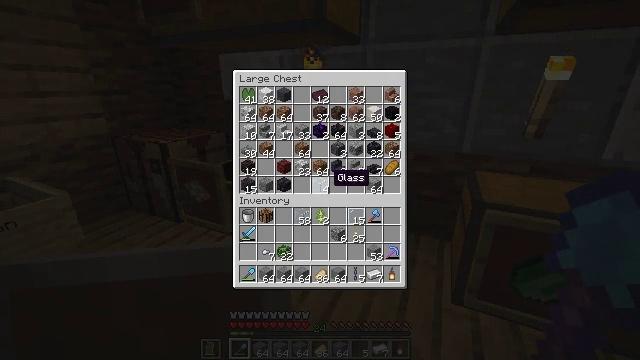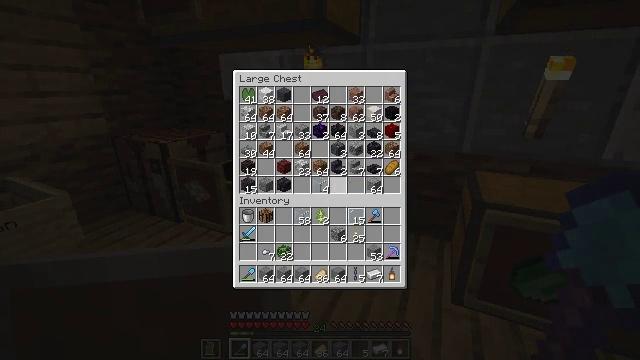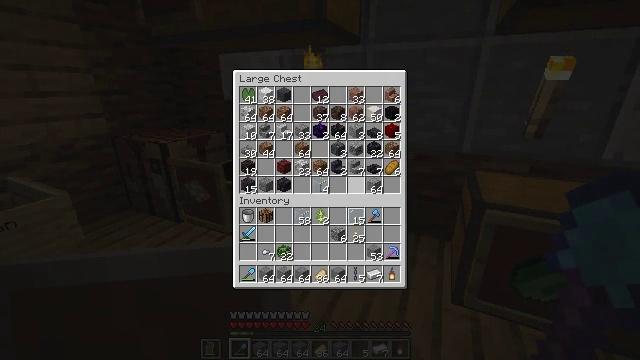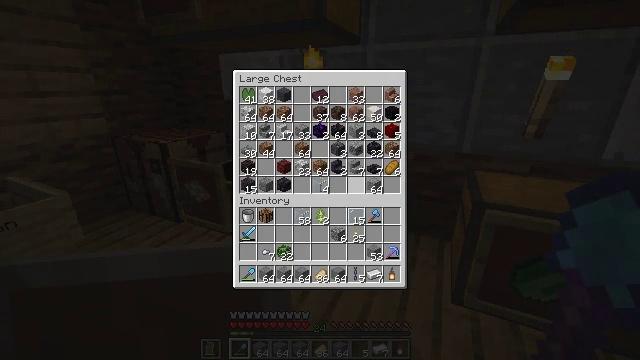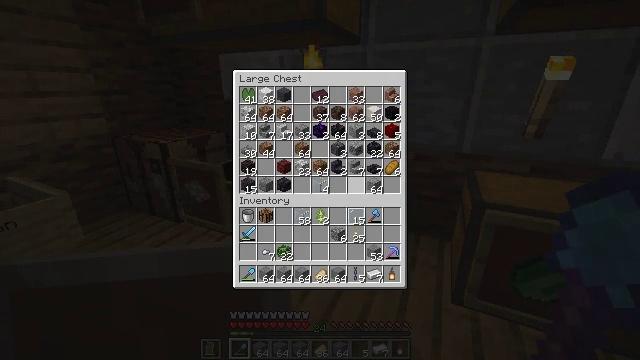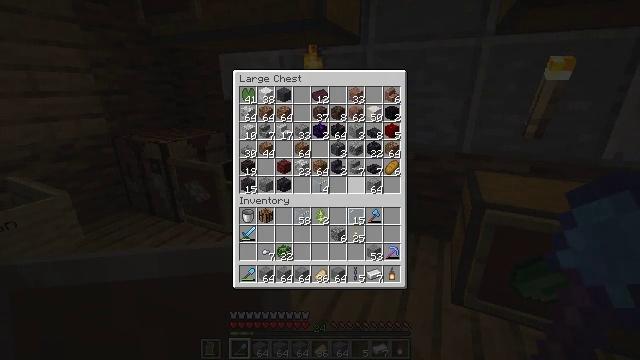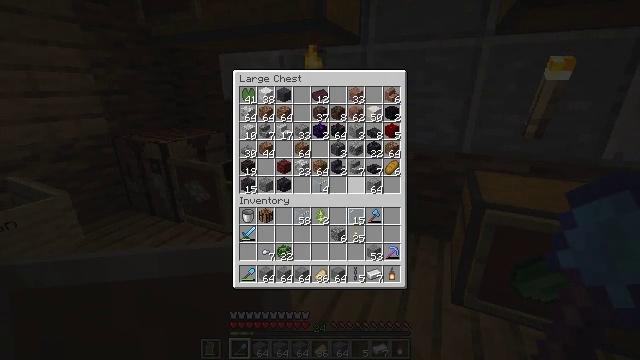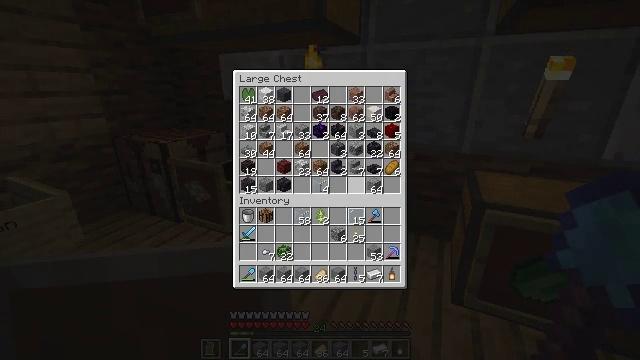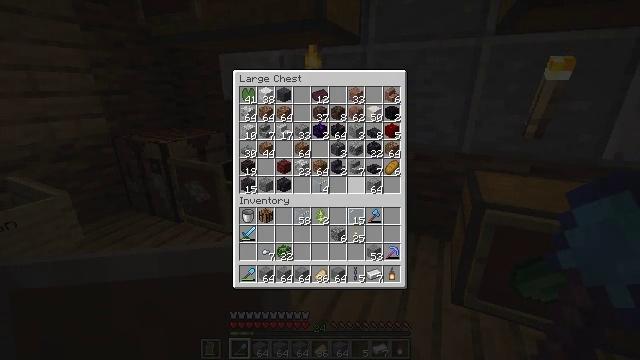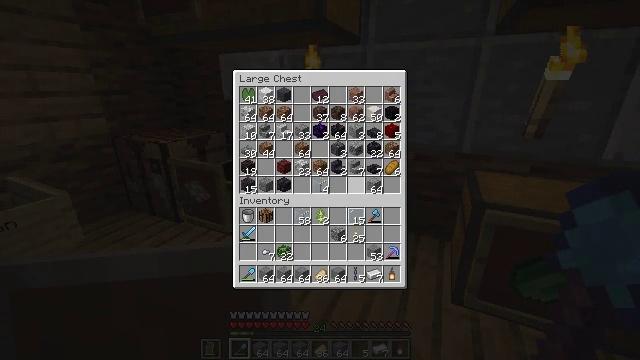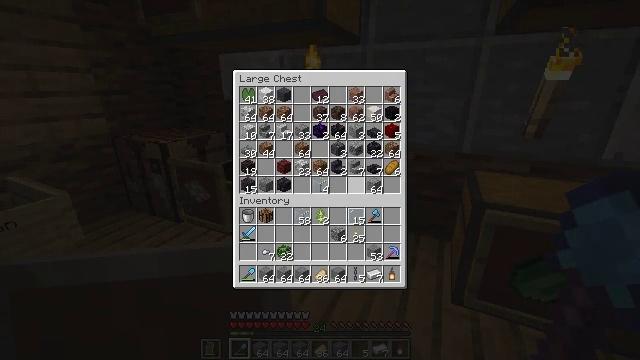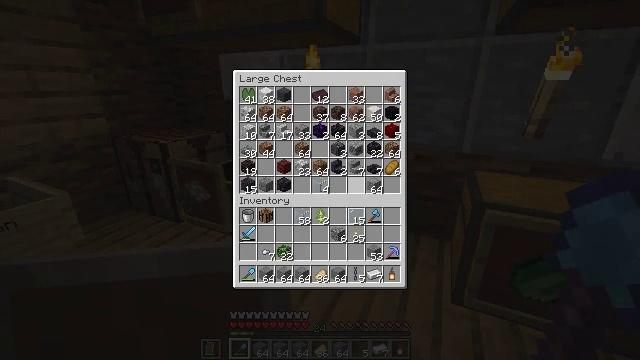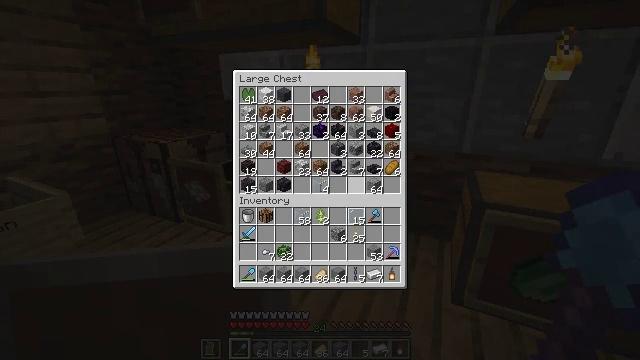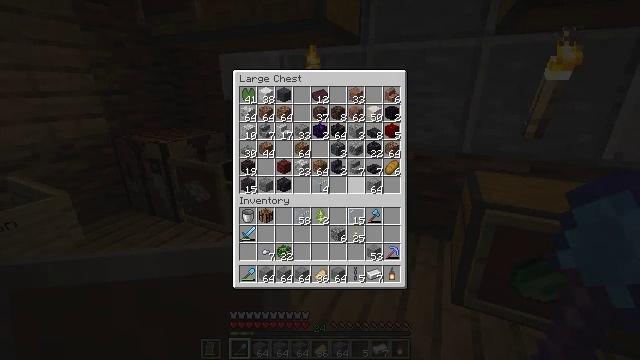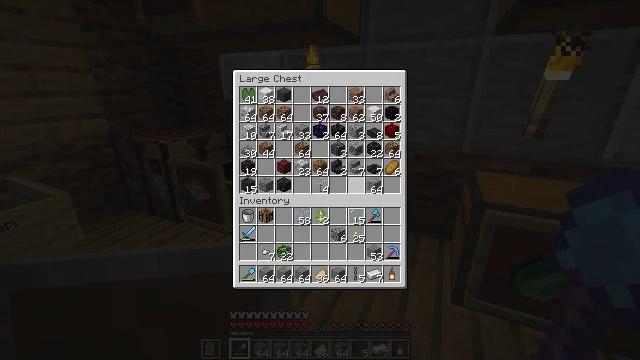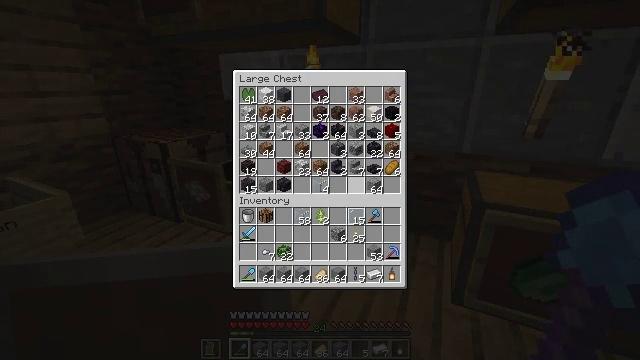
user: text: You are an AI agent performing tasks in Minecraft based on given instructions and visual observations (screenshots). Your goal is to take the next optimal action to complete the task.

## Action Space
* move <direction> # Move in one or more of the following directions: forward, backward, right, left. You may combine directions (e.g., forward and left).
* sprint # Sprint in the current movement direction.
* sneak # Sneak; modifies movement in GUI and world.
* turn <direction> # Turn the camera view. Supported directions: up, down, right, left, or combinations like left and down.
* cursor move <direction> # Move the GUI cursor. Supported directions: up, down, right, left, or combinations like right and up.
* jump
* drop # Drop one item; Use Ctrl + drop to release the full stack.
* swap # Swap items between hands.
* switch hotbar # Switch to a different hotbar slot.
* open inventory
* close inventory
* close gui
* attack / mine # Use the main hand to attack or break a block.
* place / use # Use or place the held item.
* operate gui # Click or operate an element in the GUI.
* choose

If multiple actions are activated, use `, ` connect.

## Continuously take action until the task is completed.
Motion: motion action
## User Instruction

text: Craft multiple polished diorite slab with polished diorite blocks.
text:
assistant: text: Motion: cursor move right
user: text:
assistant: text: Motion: cursor move right
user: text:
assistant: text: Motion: no_op
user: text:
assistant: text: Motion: no_op
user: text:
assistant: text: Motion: no_op
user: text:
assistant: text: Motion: no_op
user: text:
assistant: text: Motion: no_op
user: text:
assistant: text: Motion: no_op
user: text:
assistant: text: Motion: no_op
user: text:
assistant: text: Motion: no_op
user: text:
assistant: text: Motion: no_op
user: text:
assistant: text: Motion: no_op
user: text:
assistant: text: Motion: no_op
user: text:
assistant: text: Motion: no_op
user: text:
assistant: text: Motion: no_op
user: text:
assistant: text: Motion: no_op
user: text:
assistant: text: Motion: no_op
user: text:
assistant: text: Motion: no_op
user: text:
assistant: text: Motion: cursor move up
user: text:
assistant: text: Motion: cursor move up
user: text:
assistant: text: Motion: no_op
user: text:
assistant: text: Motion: no_op
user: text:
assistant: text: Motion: no_op
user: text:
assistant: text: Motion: no_op
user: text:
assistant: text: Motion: no_op
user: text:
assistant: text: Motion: no_op
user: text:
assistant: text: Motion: no_op
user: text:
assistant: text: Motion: no_op
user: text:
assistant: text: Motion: no_op
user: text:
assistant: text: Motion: no_op